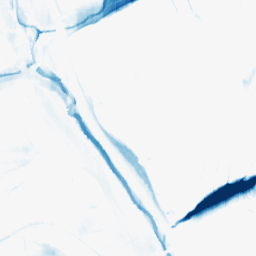
Category: morphological
Decomposition family: morphological_ellipse
Decomposition parameters: operation: closing
width: 30
height: 5
Upsampling method: quadratic
Upsampling parameters: scale: 2
Upsampling scale: 2